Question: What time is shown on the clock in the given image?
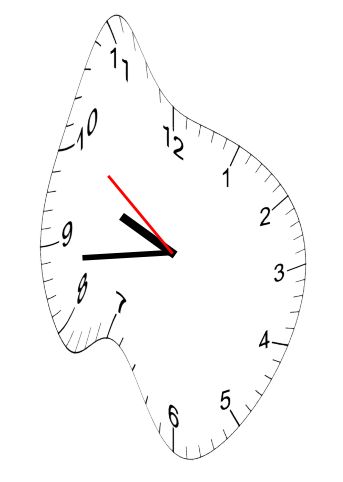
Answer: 09:43:51